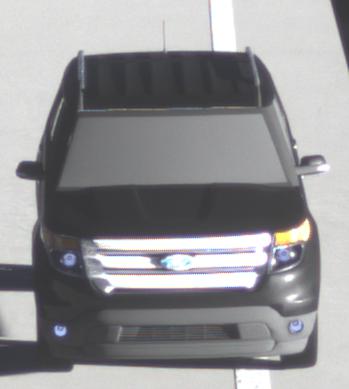
Make: Ford
Model: Explorer
Detailed model: Gen. 5
Model produced from: 2010
Model produced until: 2019
Doors: 5
Color: black
Road condition: dry road
Daytime: sunrise or sunset
Contrast: high contrast